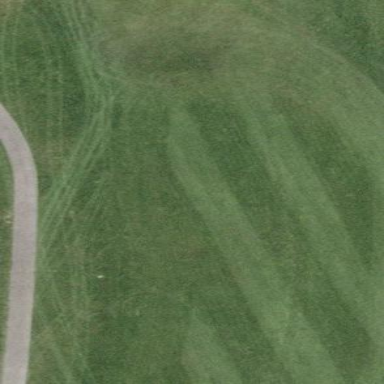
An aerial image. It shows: Golf fairway surrounded by grass.